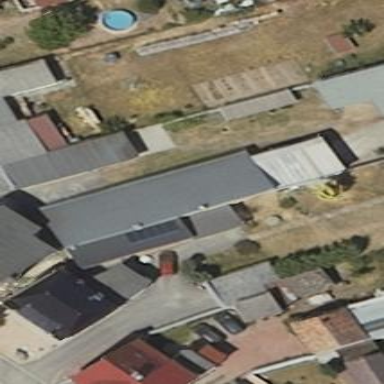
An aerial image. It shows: Shed building.